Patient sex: F
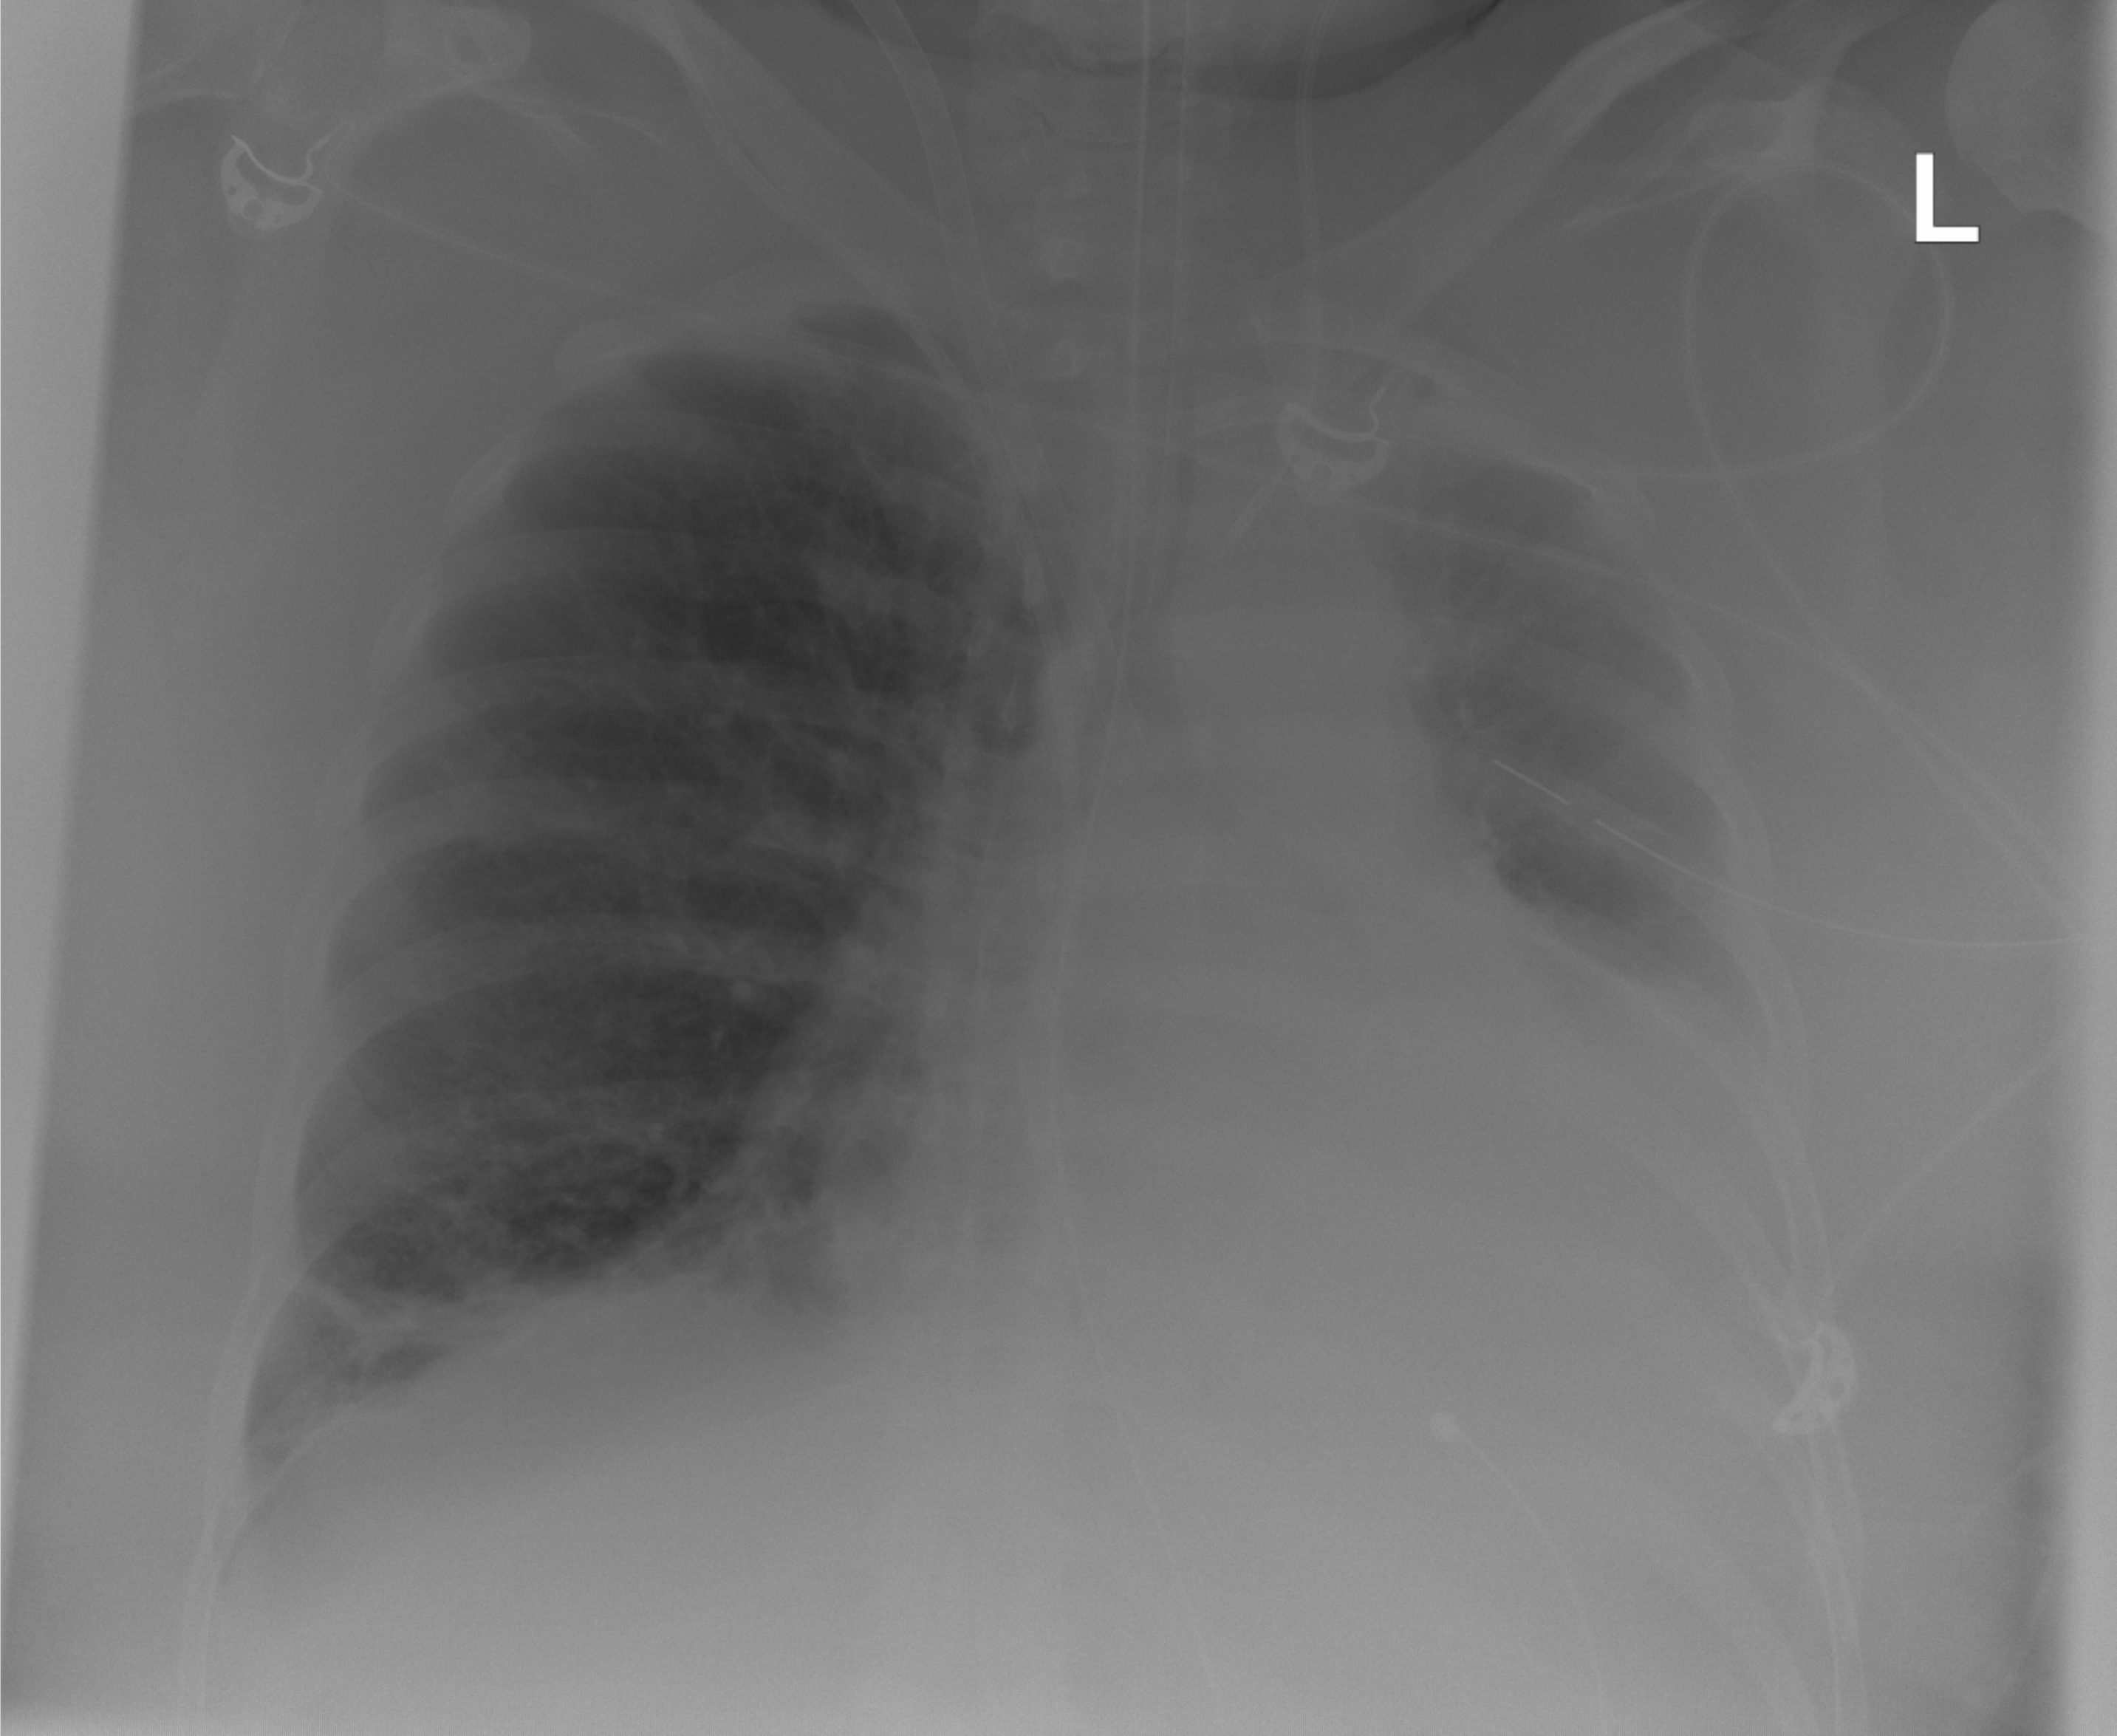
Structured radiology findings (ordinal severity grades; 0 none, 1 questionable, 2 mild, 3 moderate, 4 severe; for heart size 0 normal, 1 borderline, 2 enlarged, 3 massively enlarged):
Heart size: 2
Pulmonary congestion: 0
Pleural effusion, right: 0
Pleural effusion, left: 3
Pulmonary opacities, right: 0
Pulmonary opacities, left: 0
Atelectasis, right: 0
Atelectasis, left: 3